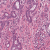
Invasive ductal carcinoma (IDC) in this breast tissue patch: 1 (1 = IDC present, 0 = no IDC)